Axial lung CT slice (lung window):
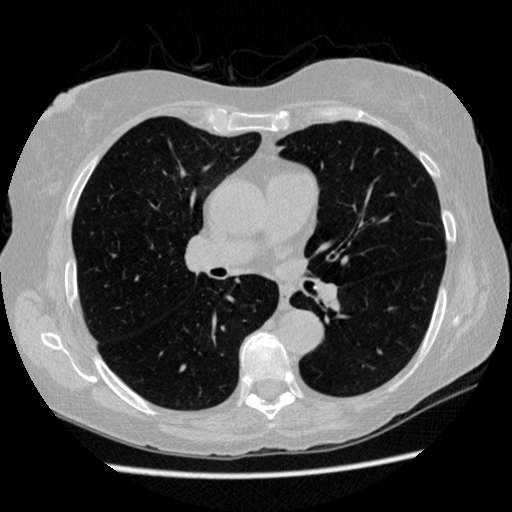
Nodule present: no